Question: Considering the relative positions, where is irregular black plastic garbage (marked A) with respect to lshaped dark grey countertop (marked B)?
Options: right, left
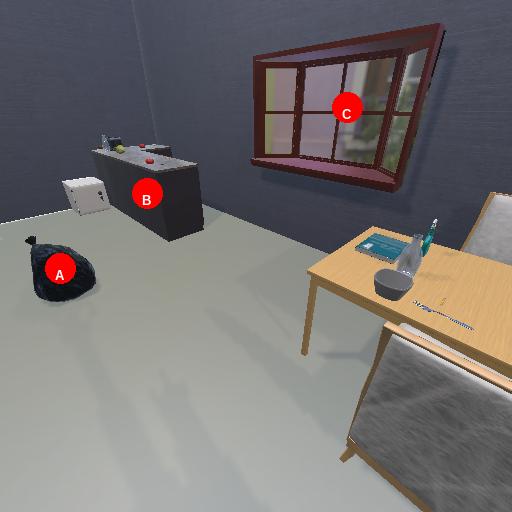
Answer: right